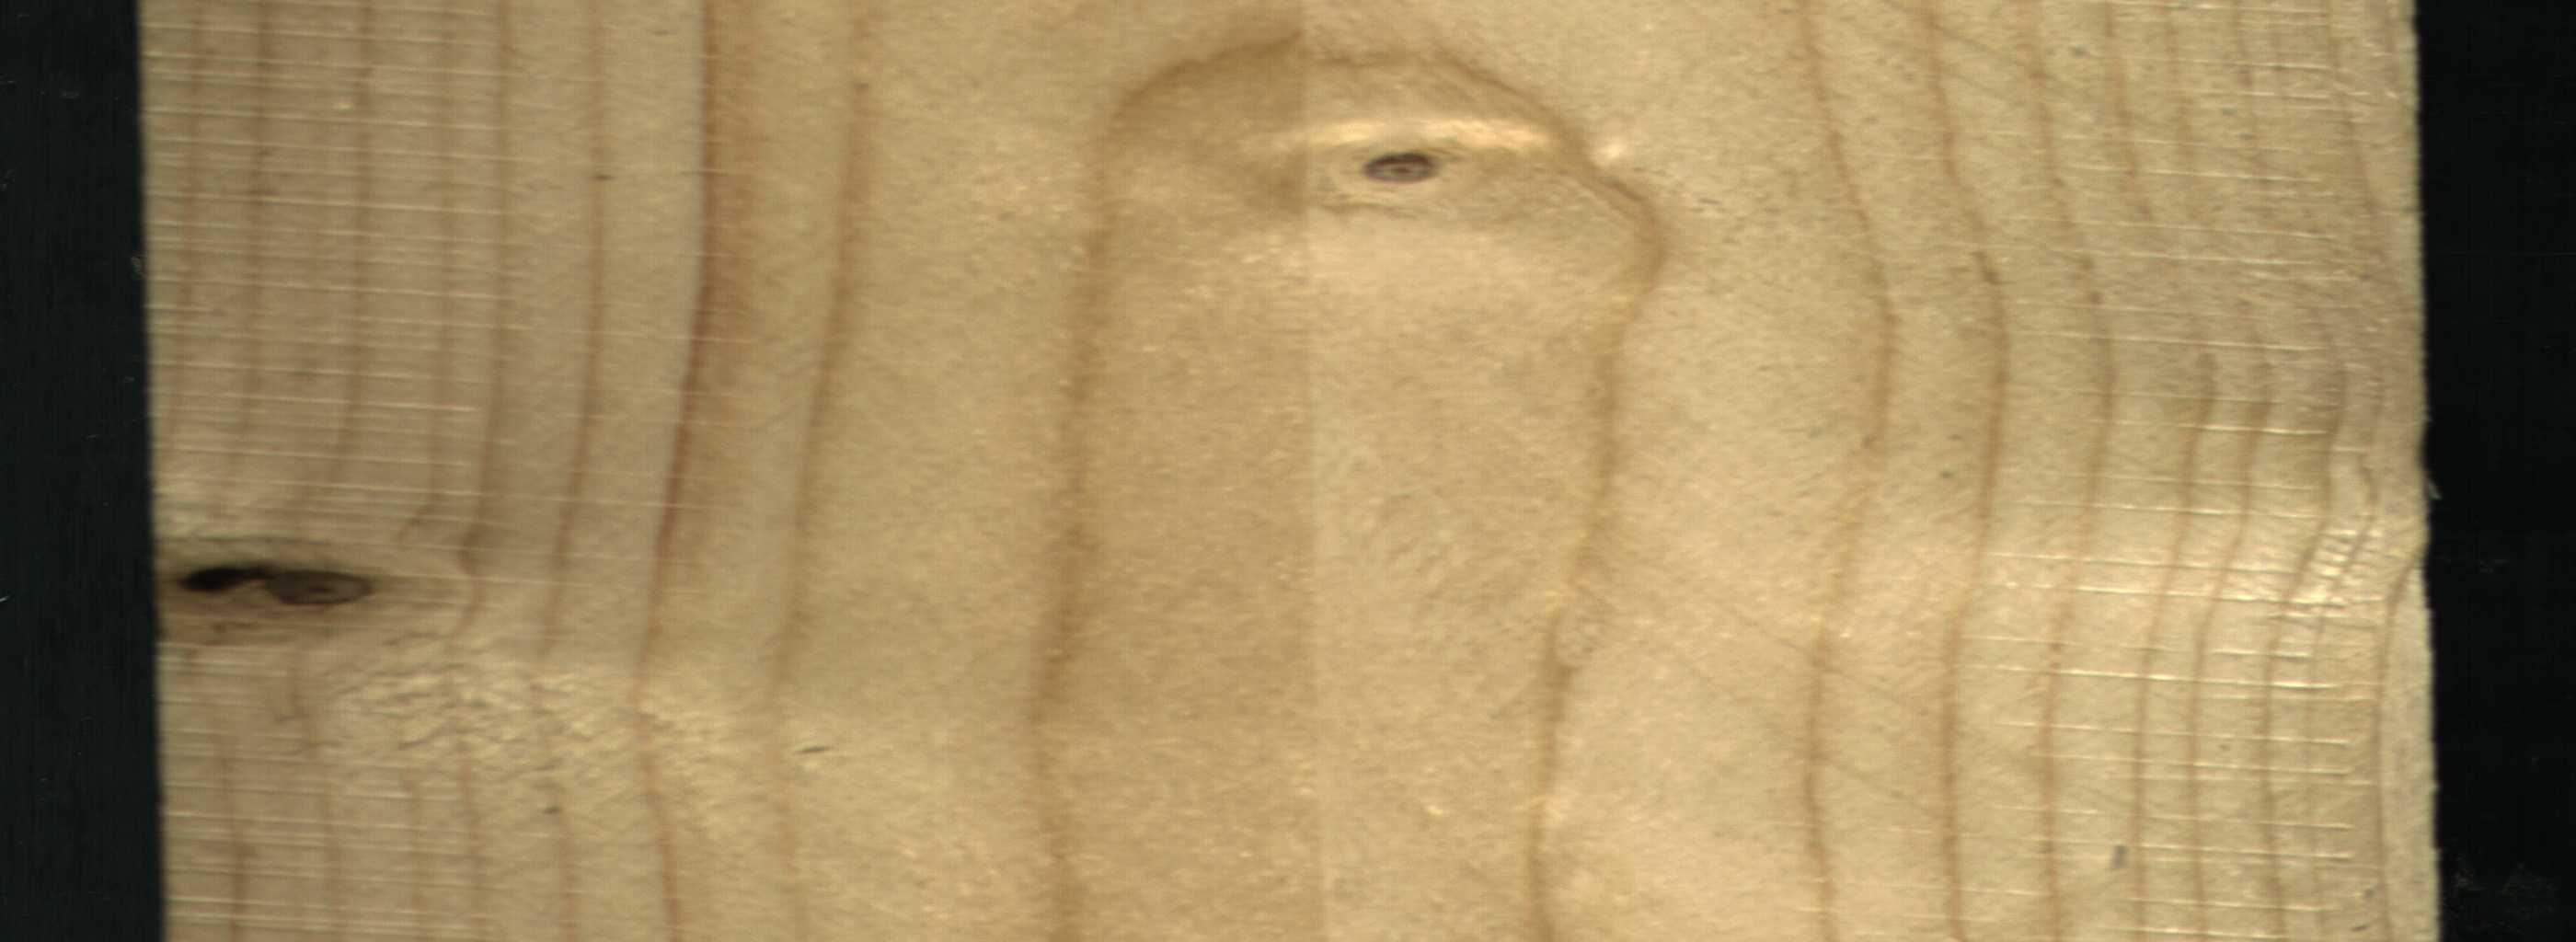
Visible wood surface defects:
Dead_Knot
Live_Knot